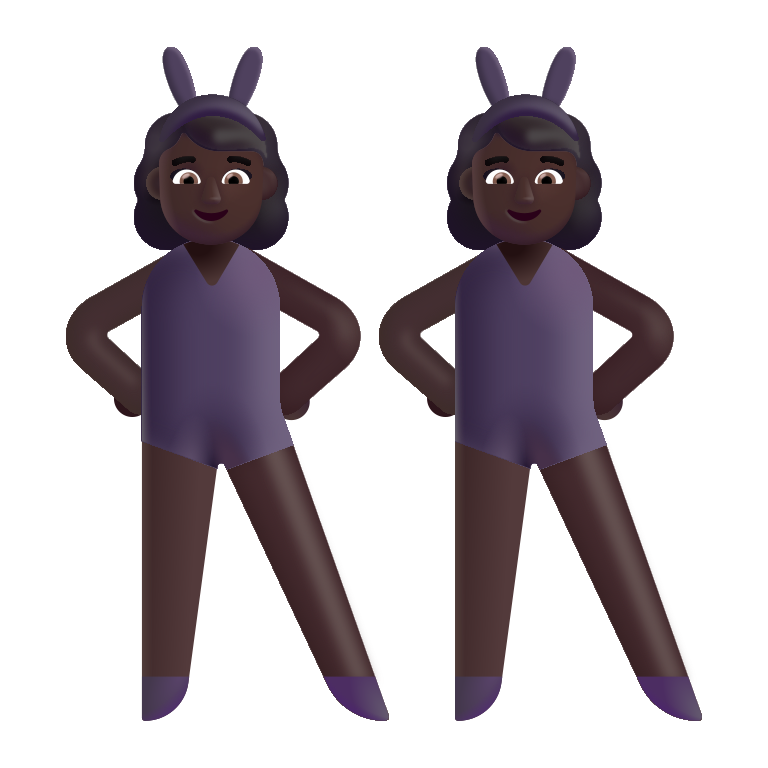
woman with bunny ears color dark